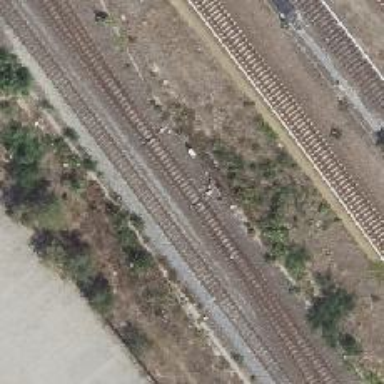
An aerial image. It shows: Railway track.